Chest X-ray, PA view. Patient: 56 years old, sex M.
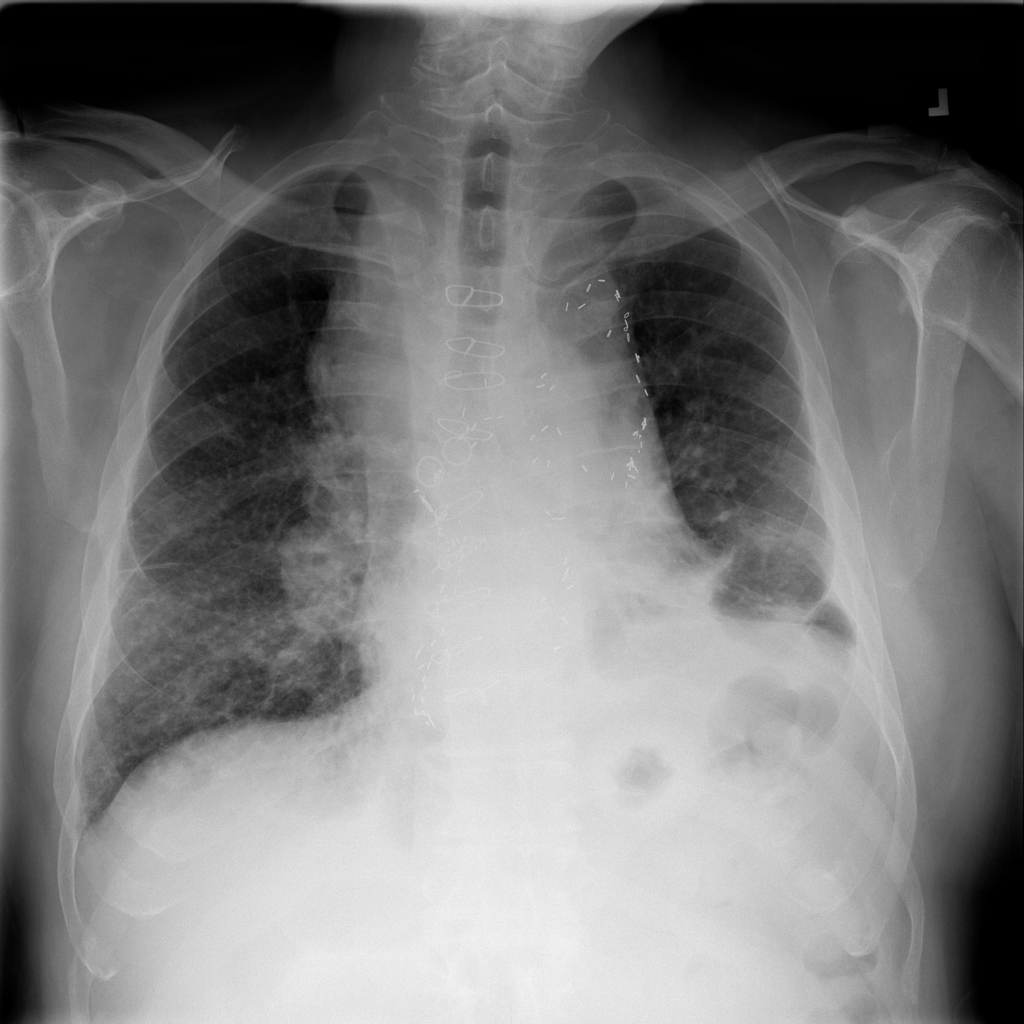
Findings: Atelectasis, Infiltration, Mass